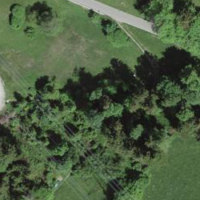
EUNIS habitat code: 43
Species observed at this site:
Spilostethus saxatilis
Teucrium scorodonia
Gryllus campestris